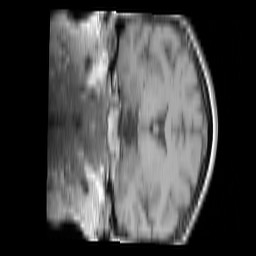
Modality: T1w
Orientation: coronal
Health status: ill
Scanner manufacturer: siemens
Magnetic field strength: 3 T
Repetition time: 0.35 s
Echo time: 0.00272 s